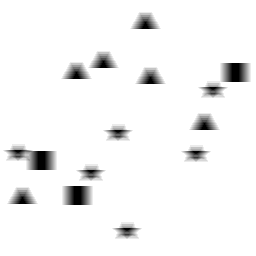
Squares: 3
Triangles: 6
Stars: 6
Total shapes: 15